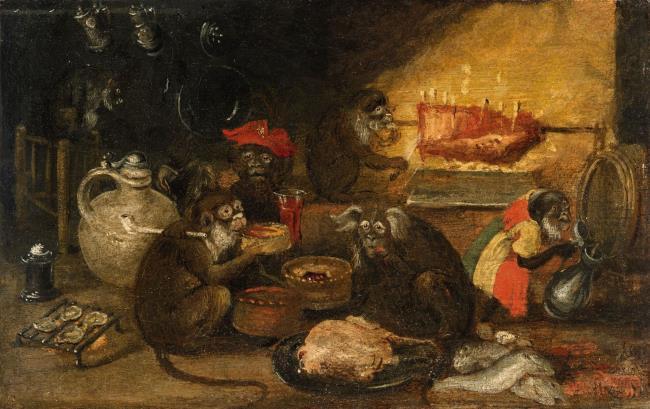
Title: Monkeys as merry company
Artist: manner of/circle of David Teniers (II) Bron: Ellis Dullaart (2015-08) Traditionally, many depictions of apes drinking, smoking and playing cards have been attributed to Abraham Teniers. However, we do not know any signed paintings by his hand which support this attribution, as is also convincingly substantiated in Klaus Ertz, Die Maler Jan van Kessel, 2012, p. 10.
Latest date: 1650
Genre: painting
Iconography: Tobacco
Keywords: genre, singerie, interior view, eating, drinking, smoking (activity), meat, fish (prepared), pastry, jug (vessel), barrel (container), drinking glass, pipe, hat with feathers